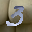
Label: 3